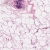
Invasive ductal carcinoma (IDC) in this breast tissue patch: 0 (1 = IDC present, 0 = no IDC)